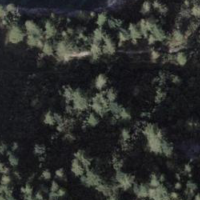
EUNIS habitat code: 41
Species observed at this site:
Vaccinium myrtillus
Alnus alnobetula